Question: I am trying to follow along with the playground video on the WWDC page, but for some reason I am getting this error now. I switch to beta 3 of Xcode 6 and I noticed they changed some stuff, such as array syntax but why can't by Type T work?
I'm assuming something changed from the first beta to the third with this that I am not aware of.
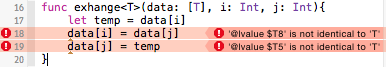
Answer: The error message is rather cryptic and doesn't really tell you what the problem is.
In this case, the 'data' argument needs to be an 'inout' parameter, since you are modifying it and expect the changes to be available outside the function.
You should change your function to:
'''
func exchange<T>(inout data: [T], i: Int, j: Int) {
let temp = data[i]
data[i] = data[j]
data[j] = temp
}
'''
And when calling it, prepend the data argument with '&'.
'''
exchange(&someData, someInt, anotherInt)
'''